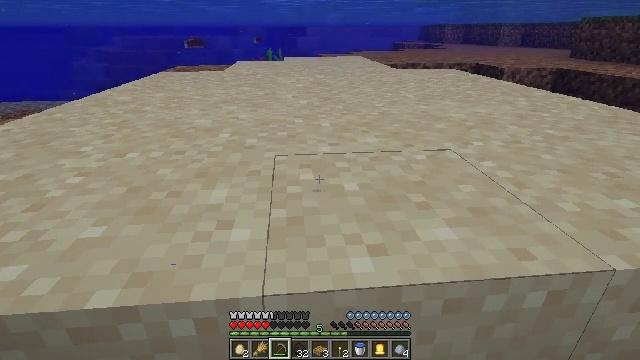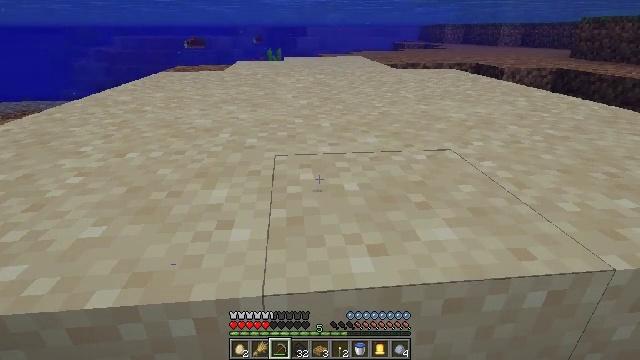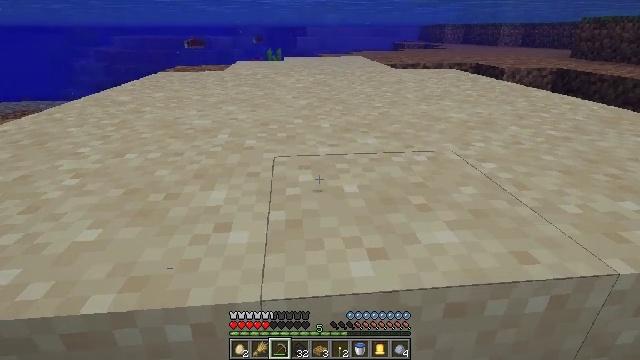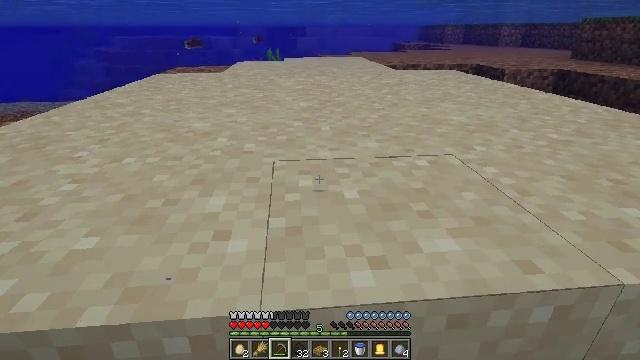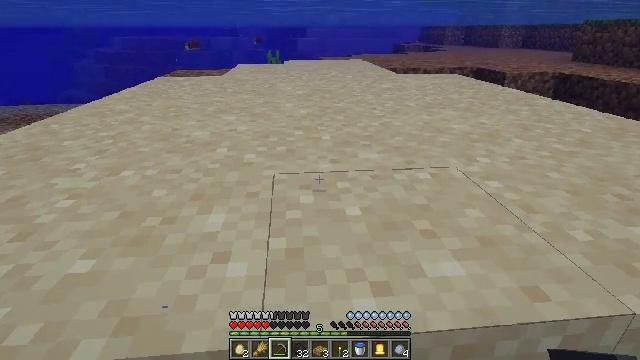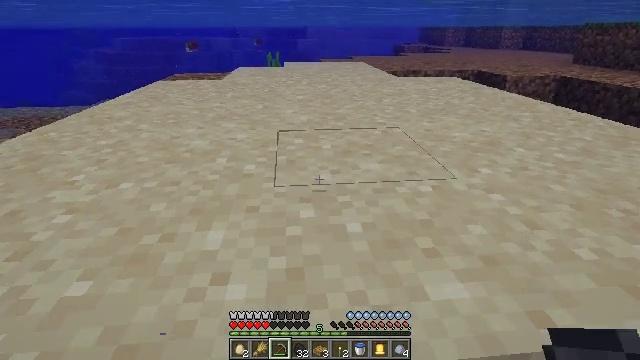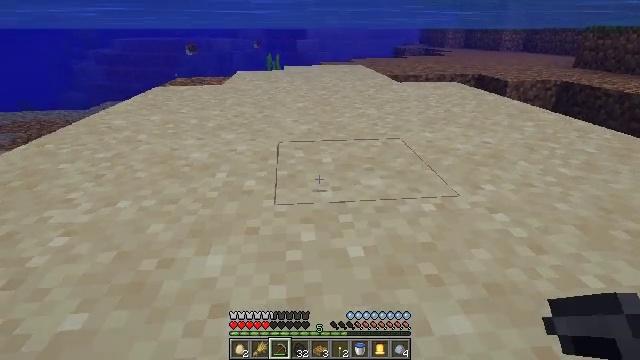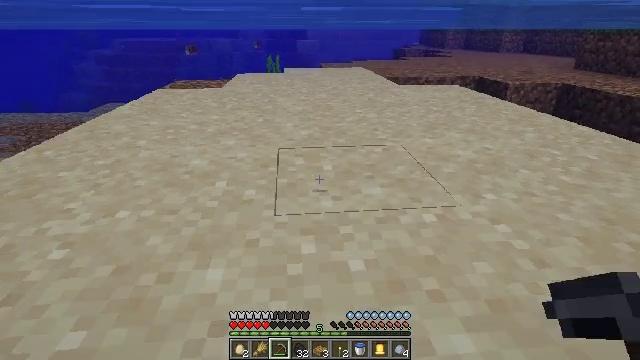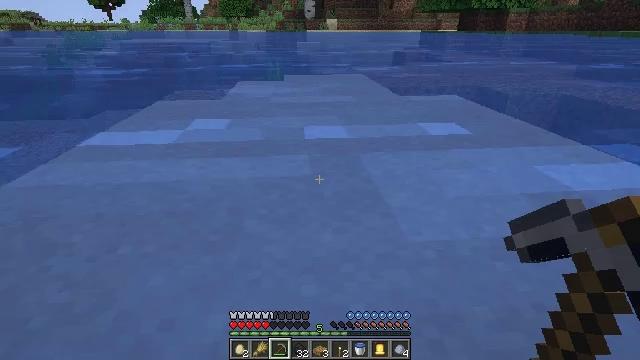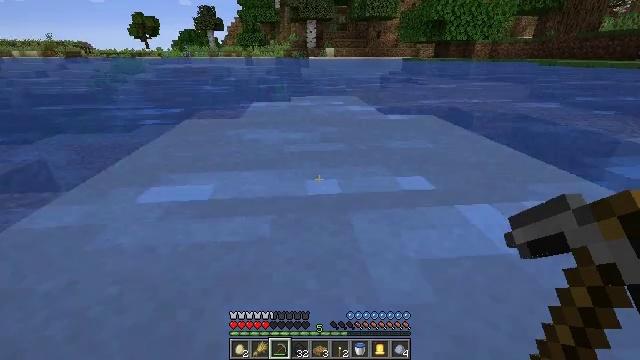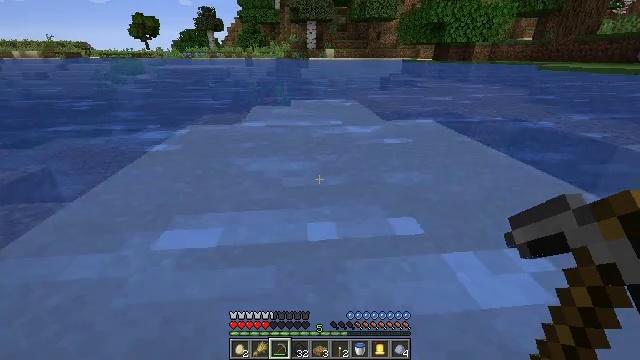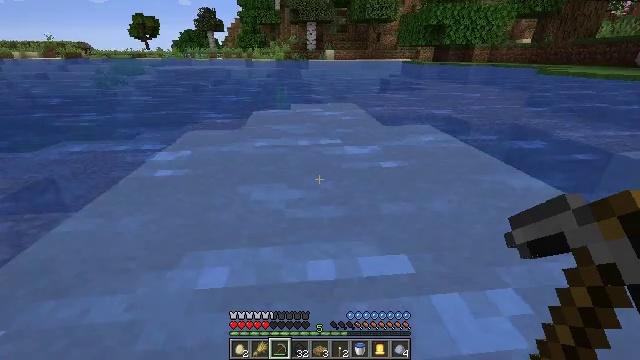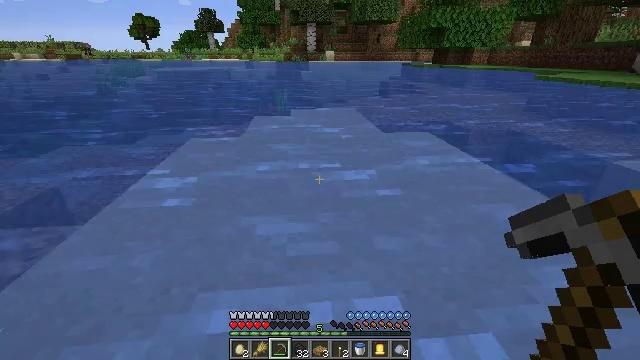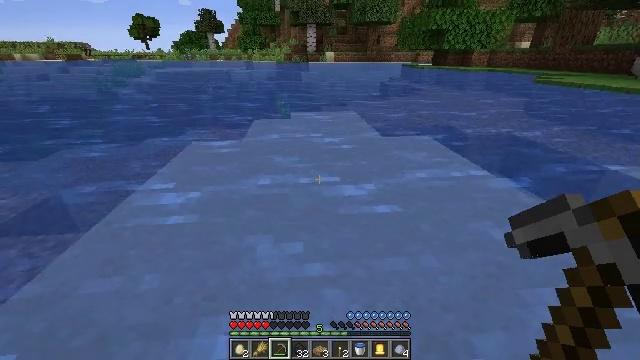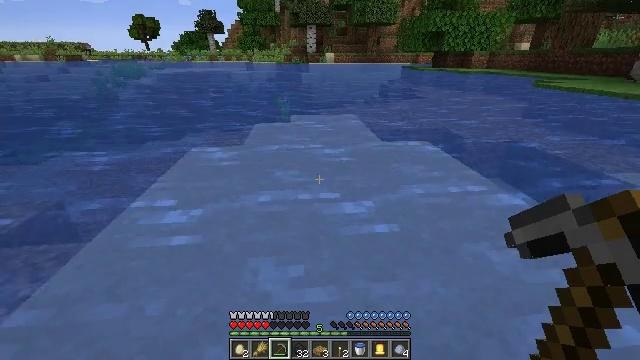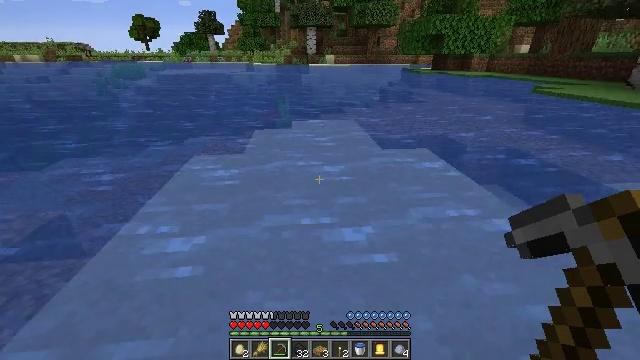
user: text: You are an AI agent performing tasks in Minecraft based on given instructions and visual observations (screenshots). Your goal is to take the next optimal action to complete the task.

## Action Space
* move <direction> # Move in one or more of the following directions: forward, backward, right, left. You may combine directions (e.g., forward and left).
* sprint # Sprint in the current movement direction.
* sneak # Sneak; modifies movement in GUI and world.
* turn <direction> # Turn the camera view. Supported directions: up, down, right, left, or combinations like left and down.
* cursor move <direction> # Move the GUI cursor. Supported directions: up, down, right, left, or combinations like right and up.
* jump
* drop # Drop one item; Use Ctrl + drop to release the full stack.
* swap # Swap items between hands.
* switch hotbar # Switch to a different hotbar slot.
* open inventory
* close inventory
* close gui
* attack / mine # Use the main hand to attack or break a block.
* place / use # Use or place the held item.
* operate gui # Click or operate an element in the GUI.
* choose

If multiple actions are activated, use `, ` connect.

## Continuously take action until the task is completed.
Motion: motion action
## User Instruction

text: Collect sand to make glass.
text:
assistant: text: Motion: no_op
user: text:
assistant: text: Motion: move forward
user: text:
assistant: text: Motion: move forward, jump
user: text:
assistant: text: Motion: move forward, jump
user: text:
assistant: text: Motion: move forward, jump
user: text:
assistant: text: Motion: move forward, jump
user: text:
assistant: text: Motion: move forward, jump
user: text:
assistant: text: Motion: move forward, jump
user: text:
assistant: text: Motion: move forward, jump
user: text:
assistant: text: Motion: move forward, jump
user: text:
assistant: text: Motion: move forward, jump
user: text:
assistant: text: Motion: move forward, jump
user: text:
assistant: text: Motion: move forward, jump
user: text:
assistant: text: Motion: move forward, jump
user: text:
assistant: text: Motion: no_op
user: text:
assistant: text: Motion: no_op
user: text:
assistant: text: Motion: no_op
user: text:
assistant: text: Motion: no_op
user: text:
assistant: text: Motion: no_op
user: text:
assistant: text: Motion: open inventory
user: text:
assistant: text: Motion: open inventory
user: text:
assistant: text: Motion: open inventory
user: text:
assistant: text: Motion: turn right
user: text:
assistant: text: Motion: turn right
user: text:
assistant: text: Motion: no_op
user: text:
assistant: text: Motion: no_op
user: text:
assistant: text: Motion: no_op
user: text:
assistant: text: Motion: turn left
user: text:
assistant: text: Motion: turn left
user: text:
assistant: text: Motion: turn left